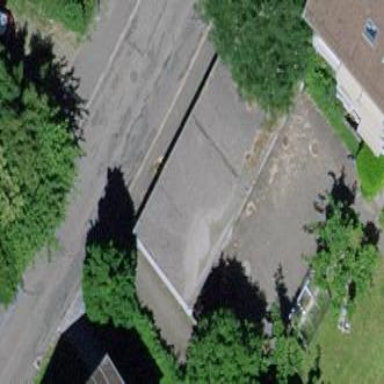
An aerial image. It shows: Group of garages.